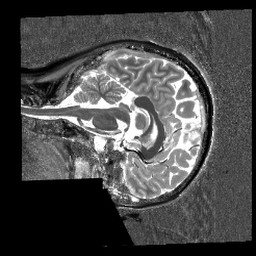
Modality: T1w
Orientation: sagittal